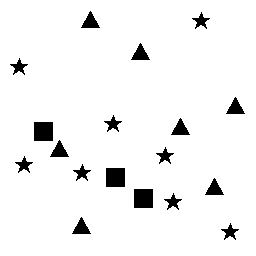
Squares: 3
Triangles: 7
Stars: 8
Total shapes: 18